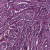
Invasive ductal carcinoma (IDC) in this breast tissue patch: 1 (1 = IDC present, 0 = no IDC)